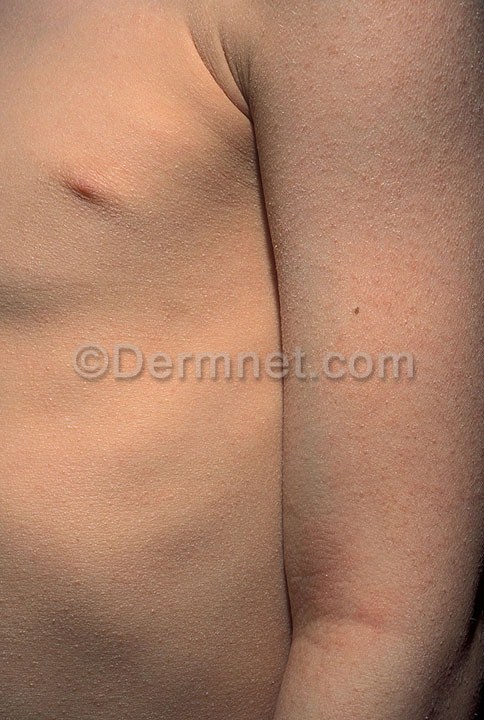
Disease: Exanthems and Drug Eruptions